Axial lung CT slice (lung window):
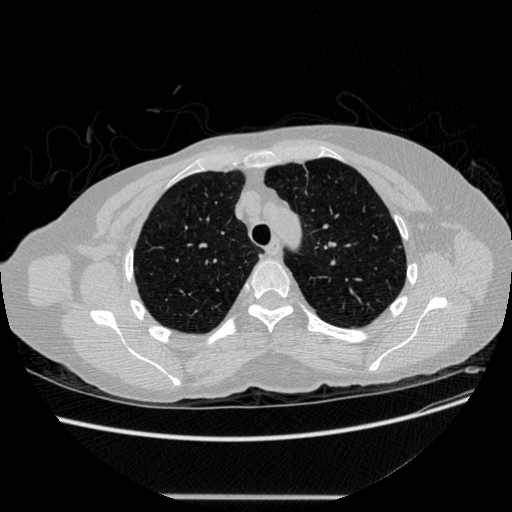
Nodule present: no